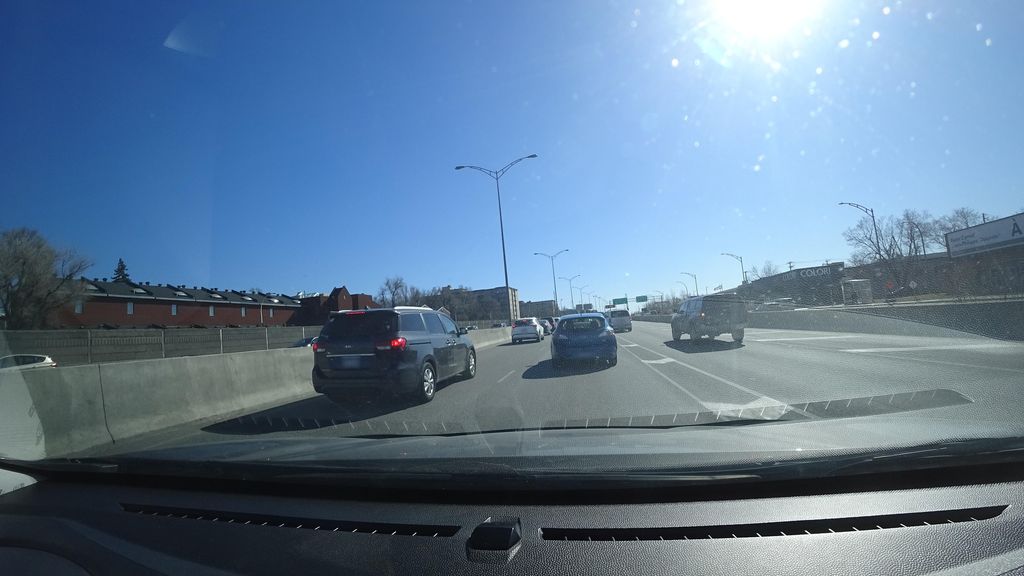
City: montreal